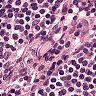
Metastatic tissue present: no